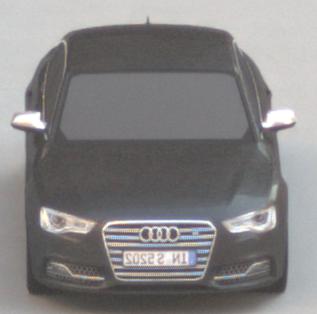
Make: Audi
Model: S5
Detailed model: F5
Model produced from: 2016
Model produced until: 2019
Doors: 2
Color: gray
Road condition: dry road
Daytime: sunrise or sunset
Contrast: low contrast